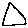
Label: triangle